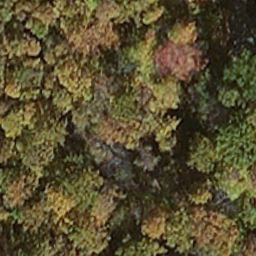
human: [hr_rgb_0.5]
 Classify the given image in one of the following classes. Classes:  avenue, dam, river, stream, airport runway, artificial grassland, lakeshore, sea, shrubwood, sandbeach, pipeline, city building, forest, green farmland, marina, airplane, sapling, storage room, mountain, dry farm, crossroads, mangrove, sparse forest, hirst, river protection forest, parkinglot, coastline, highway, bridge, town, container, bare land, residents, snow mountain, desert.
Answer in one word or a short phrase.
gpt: mangrove